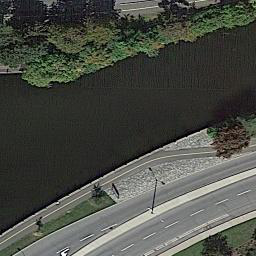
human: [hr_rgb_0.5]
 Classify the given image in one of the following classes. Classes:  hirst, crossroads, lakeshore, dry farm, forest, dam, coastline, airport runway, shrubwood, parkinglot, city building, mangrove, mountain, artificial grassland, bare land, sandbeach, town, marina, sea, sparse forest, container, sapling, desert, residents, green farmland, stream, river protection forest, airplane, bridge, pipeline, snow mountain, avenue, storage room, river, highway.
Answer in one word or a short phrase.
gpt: river